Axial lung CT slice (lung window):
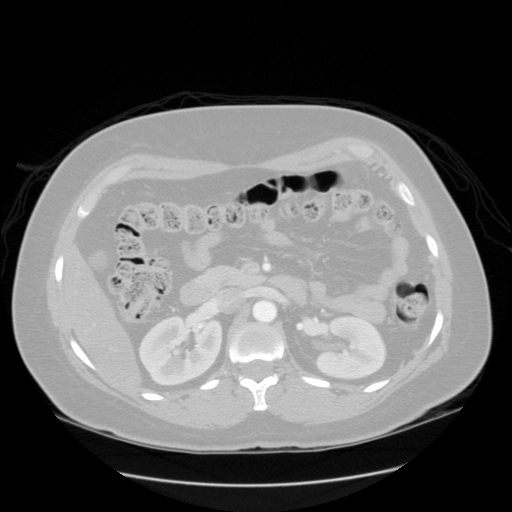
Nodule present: no